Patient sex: M
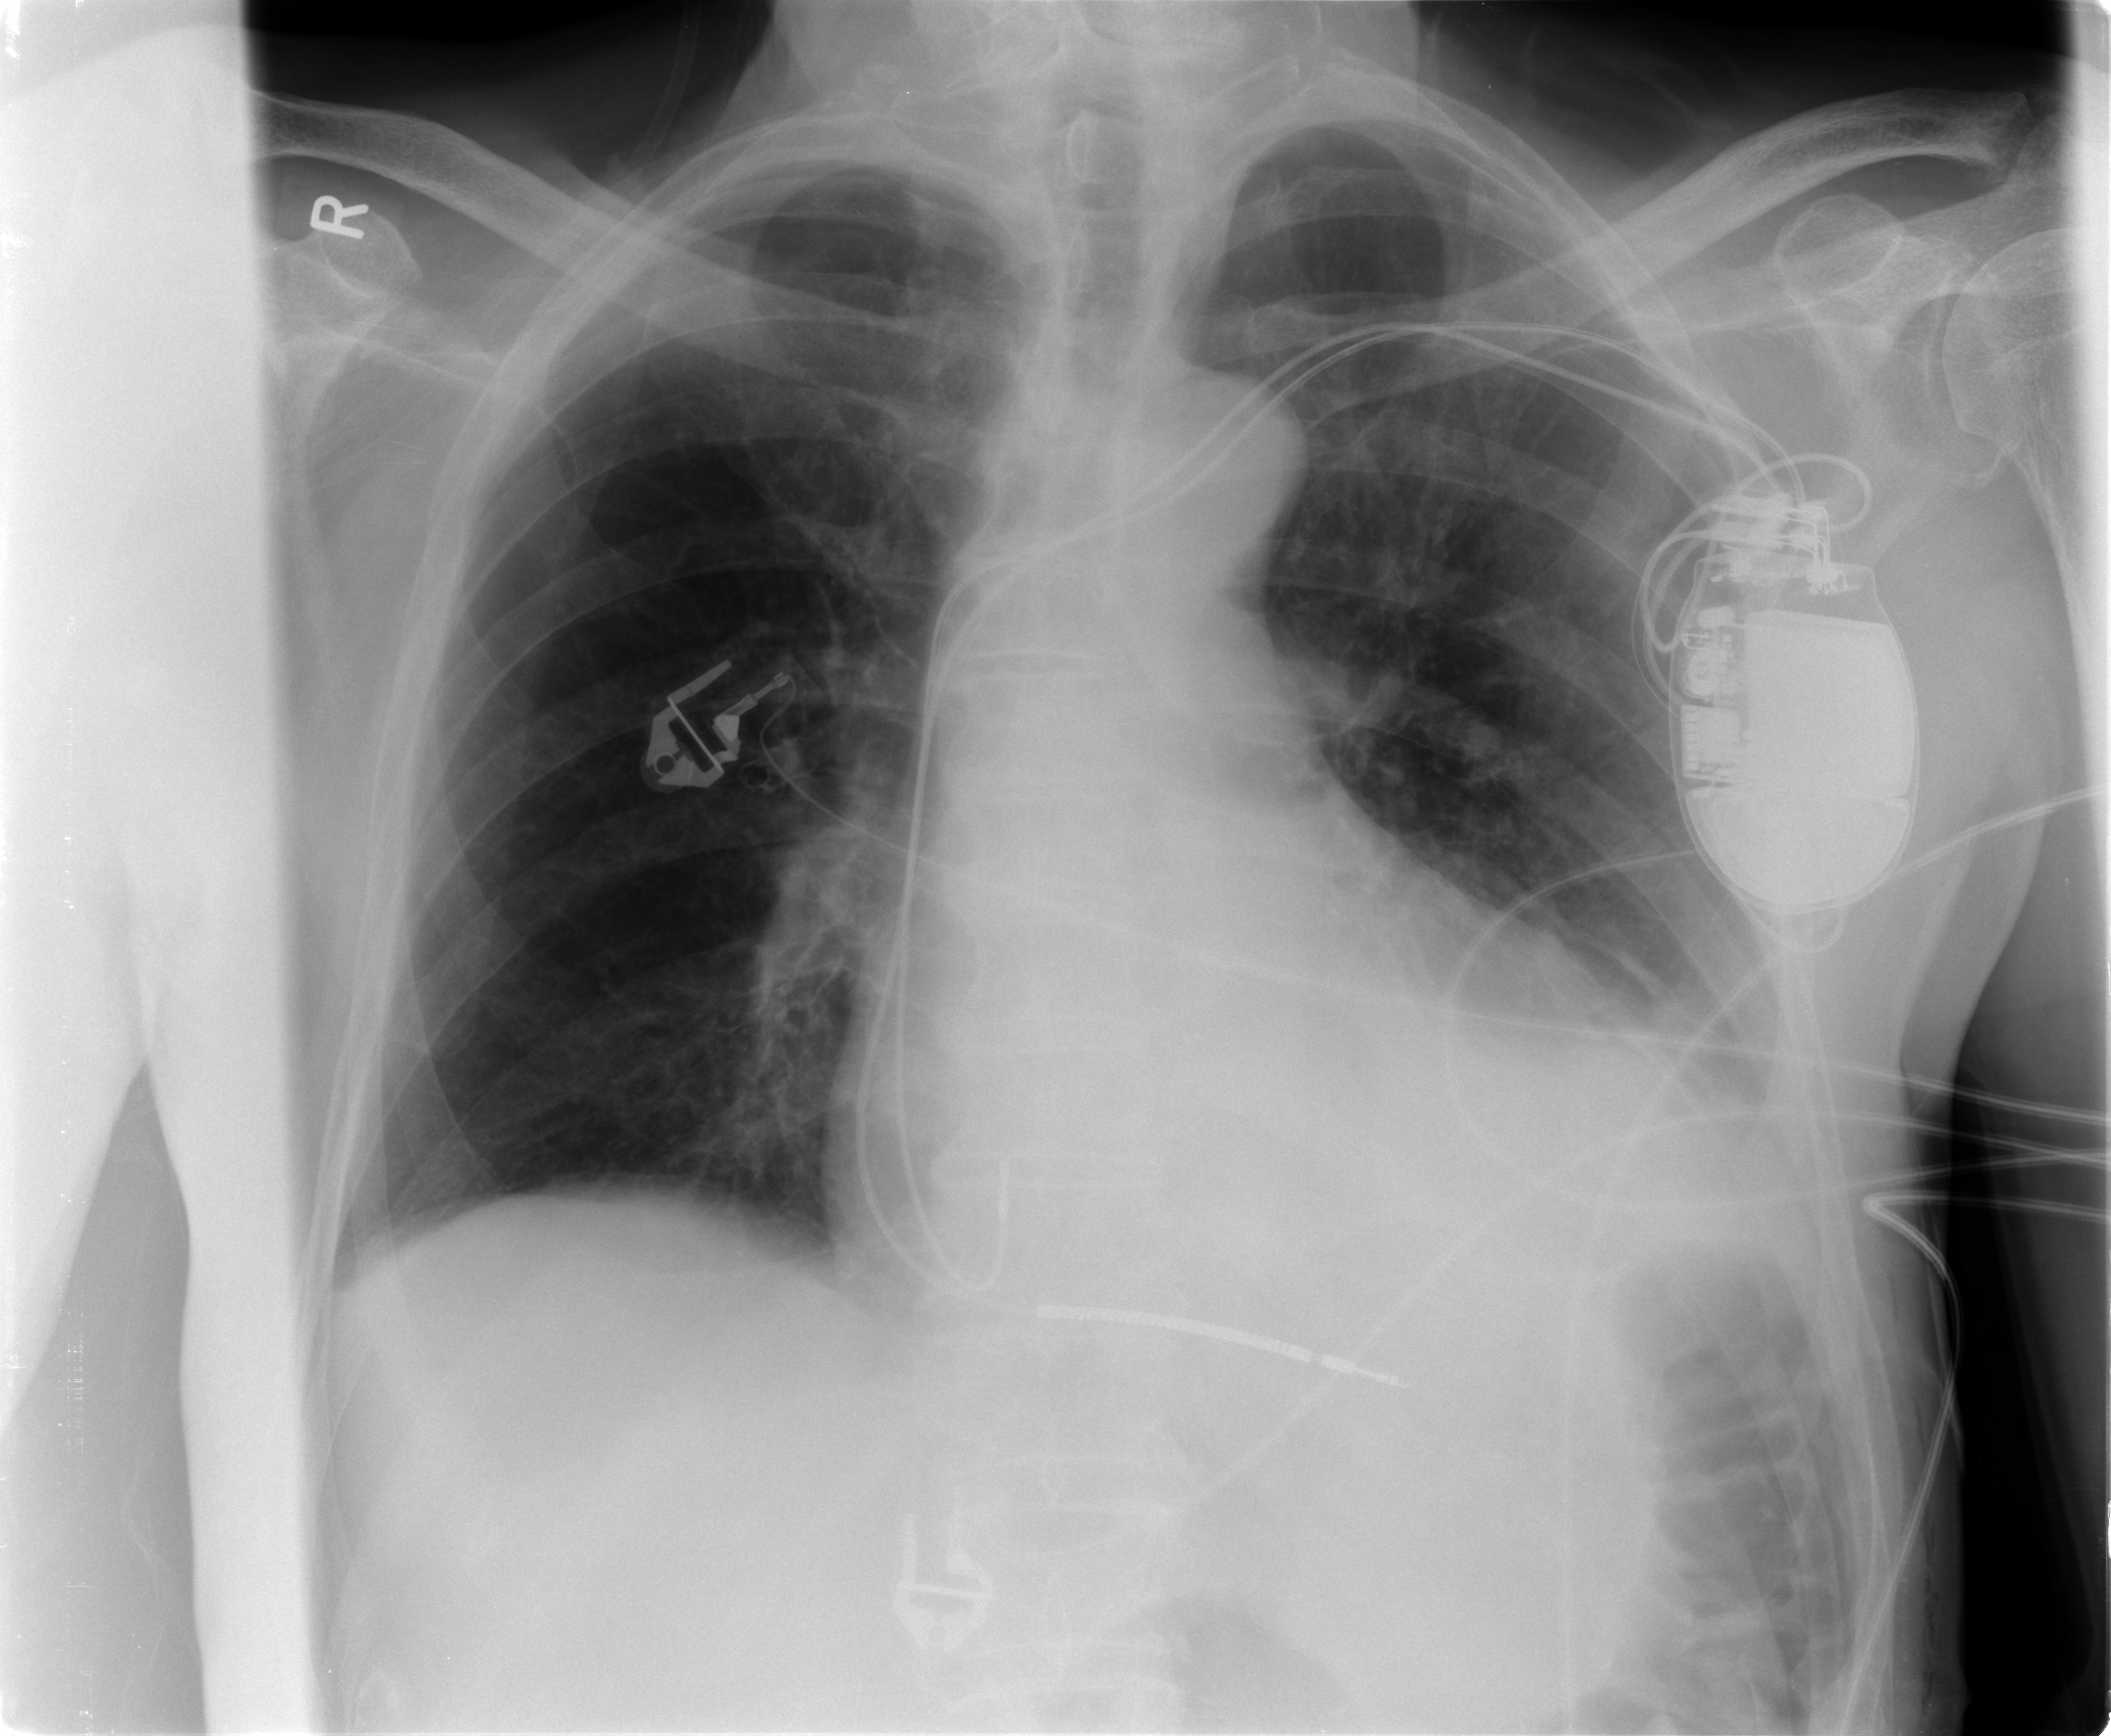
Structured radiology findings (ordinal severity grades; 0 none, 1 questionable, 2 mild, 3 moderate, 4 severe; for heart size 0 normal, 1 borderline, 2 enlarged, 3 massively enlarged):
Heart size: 2
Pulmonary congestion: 0
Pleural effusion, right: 0
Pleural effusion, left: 2
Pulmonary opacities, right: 0
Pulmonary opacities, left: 0
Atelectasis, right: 0
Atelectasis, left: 3